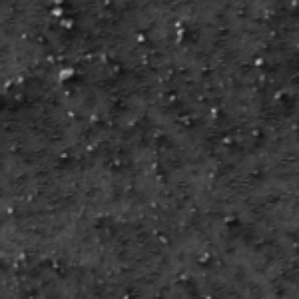
Label: frost